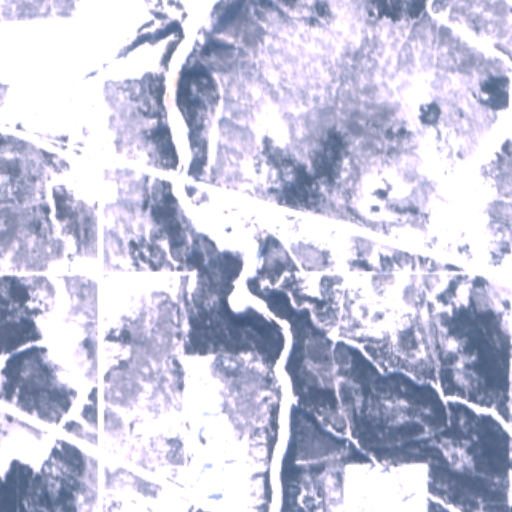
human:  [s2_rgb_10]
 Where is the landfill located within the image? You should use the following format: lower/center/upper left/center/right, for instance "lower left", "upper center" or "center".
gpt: The landfill is located in the center left of the image.
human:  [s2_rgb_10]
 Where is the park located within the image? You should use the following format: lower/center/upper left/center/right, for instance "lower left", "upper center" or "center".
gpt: The park is located in the upper left of the image.
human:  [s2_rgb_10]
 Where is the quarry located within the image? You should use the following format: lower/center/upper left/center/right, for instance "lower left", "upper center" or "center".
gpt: The quarry is located in the lower center of the image.
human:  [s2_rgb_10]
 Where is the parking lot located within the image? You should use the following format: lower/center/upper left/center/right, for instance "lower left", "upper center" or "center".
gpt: There is no parking lot in the image.